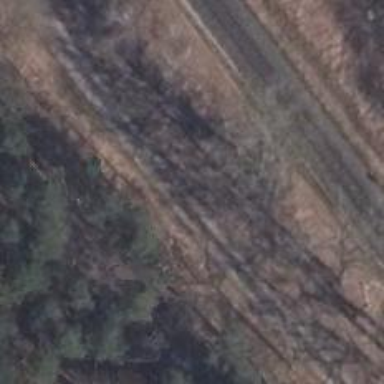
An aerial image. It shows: Track road with grade1 tracktype. The road has concrete lanes.